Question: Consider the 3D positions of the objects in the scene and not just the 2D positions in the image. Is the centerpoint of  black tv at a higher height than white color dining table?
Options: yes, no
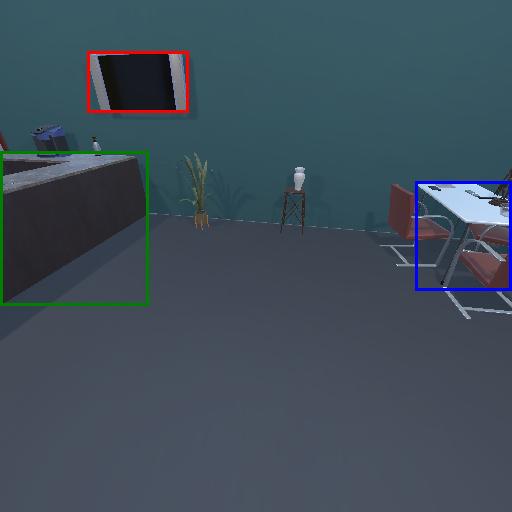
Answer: yes